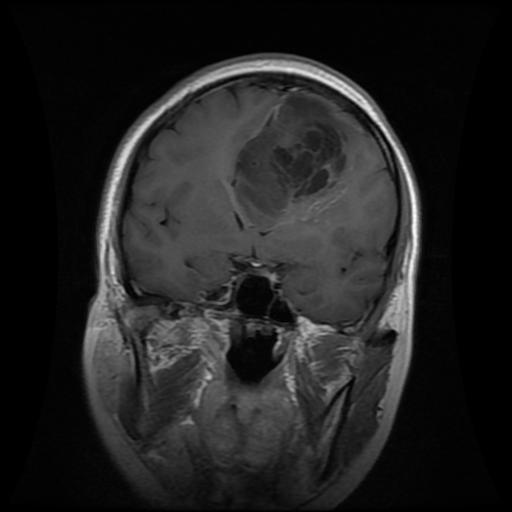
Label: glioma